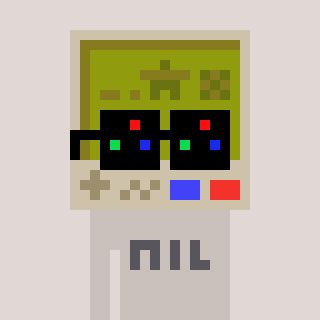
a pixel art character with square black sunglasses, a gameboy-shaped head and a foggrey-colored body on a warm background